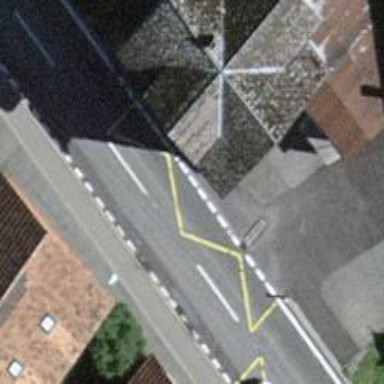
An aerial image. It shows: Bus stop with stop position for public transport.